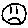
Label: smiley face